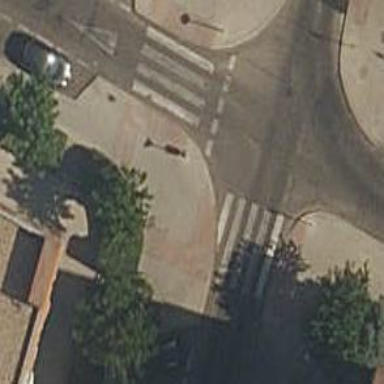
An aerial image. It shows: Marked crossing on the road.